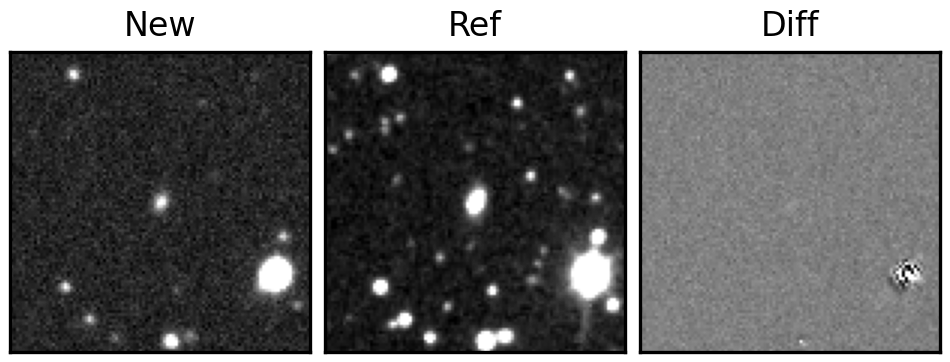
Label: real